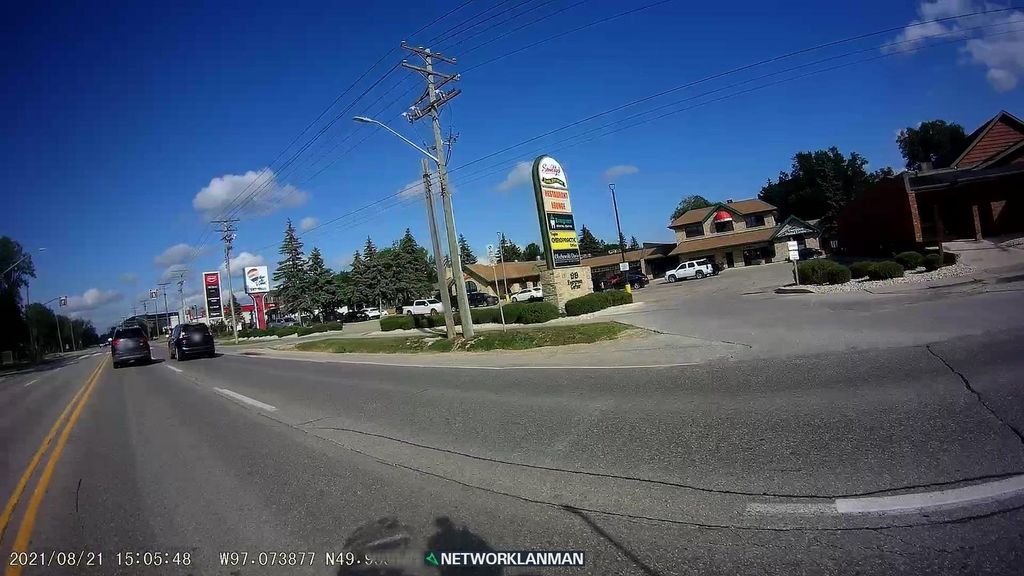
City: winnipeg